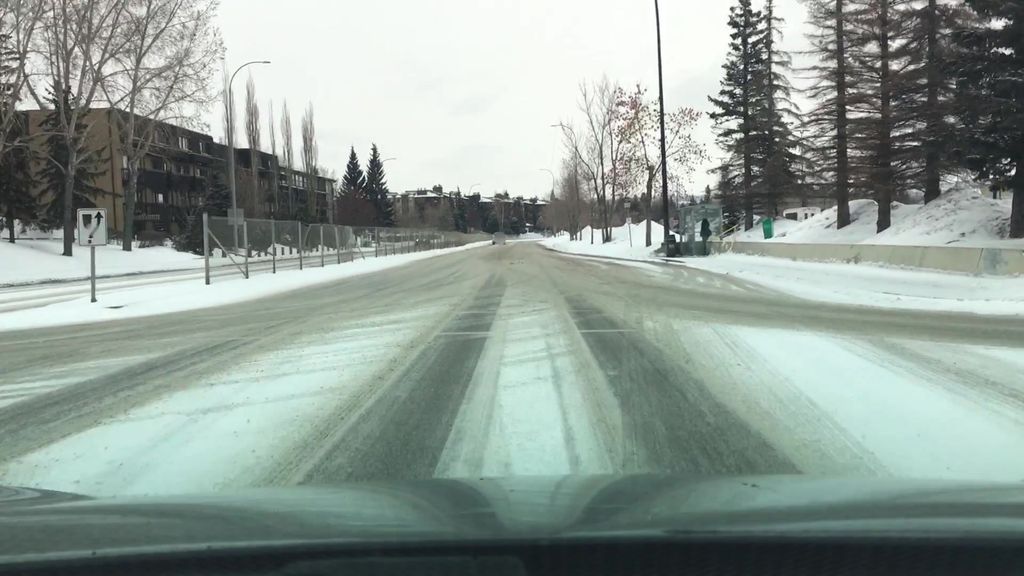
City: calgary